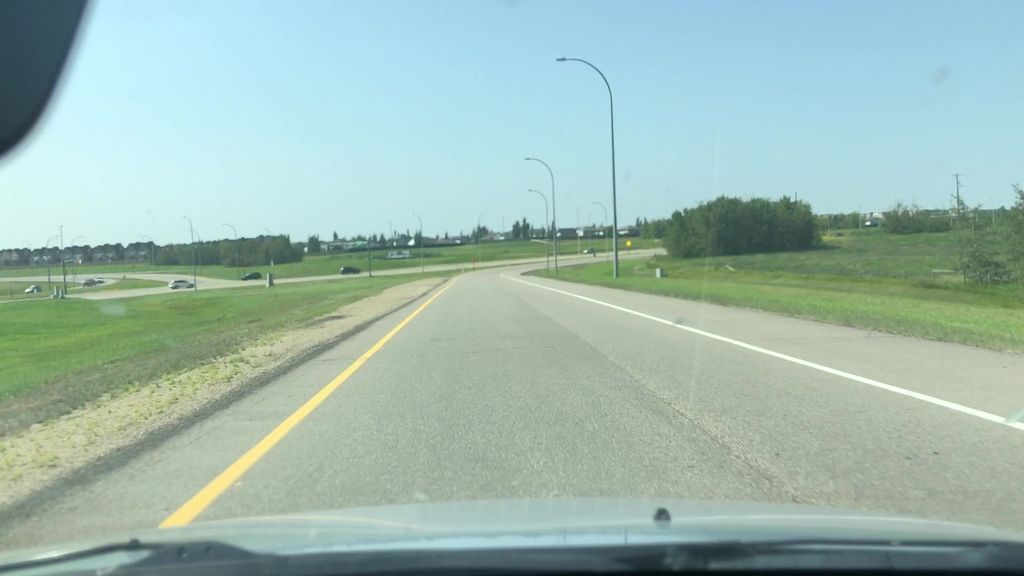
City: edmonton